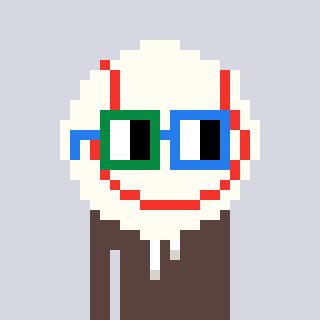
a pixel art character with square green and blue glasses, a baseball ball-shaped head and a darkbrown-colored body on a cool background